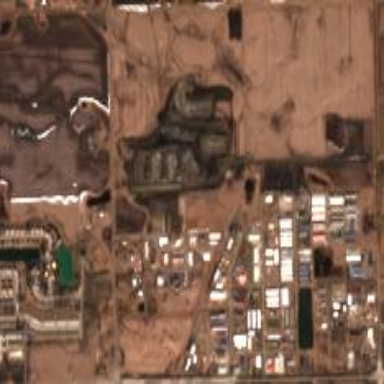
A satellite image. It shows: Industrial area.